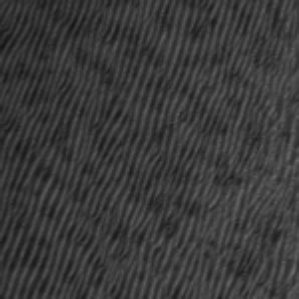
Label: frost